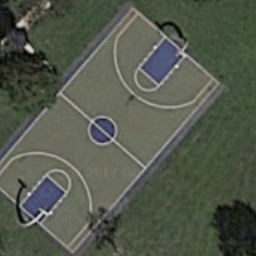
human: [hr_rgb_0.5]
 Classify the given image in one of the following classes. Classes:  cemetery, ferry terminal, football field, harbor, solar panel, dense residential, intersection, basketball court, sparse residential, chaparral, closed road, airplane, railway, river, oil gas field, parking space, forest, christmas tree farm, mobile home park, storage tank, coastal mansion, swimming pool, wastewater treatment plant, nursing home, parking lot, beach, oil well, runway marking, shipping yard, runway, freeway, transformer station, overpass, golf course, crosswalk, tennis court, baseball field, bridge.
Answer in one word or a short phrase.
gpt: basketball court